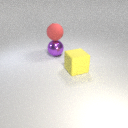
large purple metal sphere to the left of large yellow rubber cube